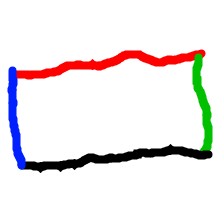
Shape: rectangle